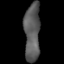
Tissue: lung
Cell type: Myeloid cells
Senescence score: 0.6525
Nuclear area (px): 896
Mean DAPI intensity: 89.844